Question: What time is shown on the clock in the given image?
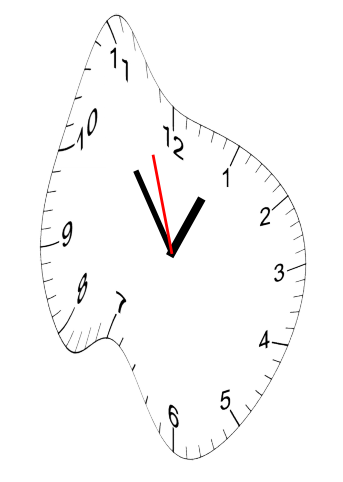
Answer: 12:53:57